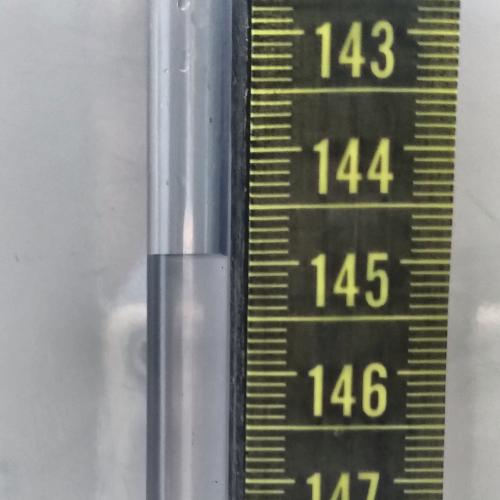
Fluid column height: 144.9 cm